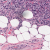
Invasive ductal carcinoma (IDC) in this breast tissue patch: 1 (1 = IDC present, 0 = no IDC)